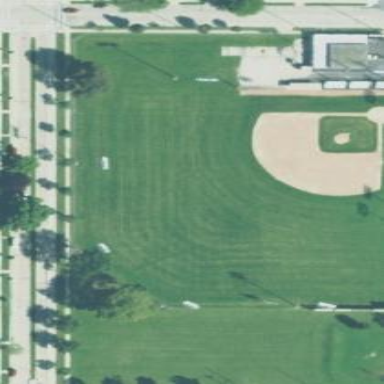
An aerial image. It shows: Baseball pitch for leisure land.